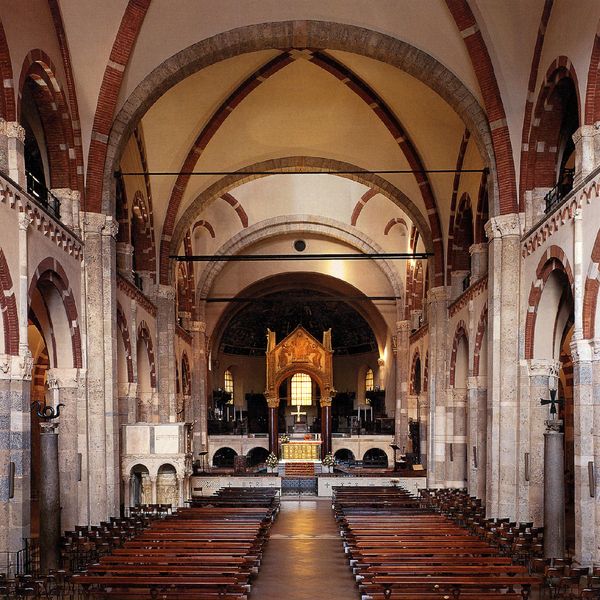
Titel: S. Ambrogio in Mailand
Standort: Mailand (EU - I)
Schlagwörter: gott, weiß, holz, marmor, pfeiler, säulen, architektur, stein, innenraum, kirche, gold, decke, innen, relief, bogen, backstein, bank, empore, stufen, foto, fotografie, bögen, gewölbe, kreuz, dom, altar, bänke, photo, kirchenschiff, kreuzrippengewölbe, mittelgang, kirchenbänke, klinker, bestuhlung, gotisch, kanzel, kreuzgewölbe, langschiff, christlich, mittelalter, apsis, romanik, chor, baldachin, strebe, sakralbau, triumphbogen, romanisch, seitenschiffe, vierung, ziborium, holzbänke, seitengang, bämke, wallfahrt, ambo, fotofrafie, altat, bnänke, seitengan